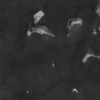
Atmospheric dust classification: not_dusty